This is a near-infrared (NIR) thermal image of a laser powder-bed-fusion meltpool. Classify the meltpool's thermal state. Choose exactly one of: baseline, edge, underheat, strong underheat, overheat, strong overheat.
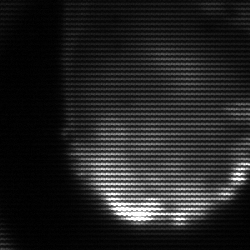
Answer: edge